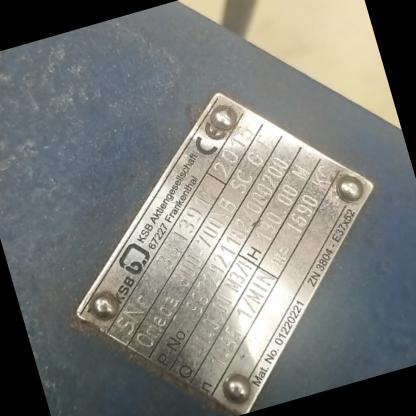
Klasa: tabliczka-znamionowa